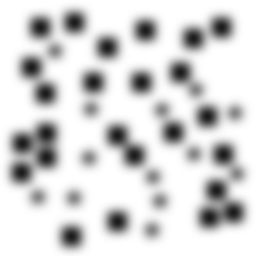
Squares: 25
Triangles: 0
Stars: 13
Total shapes: 38